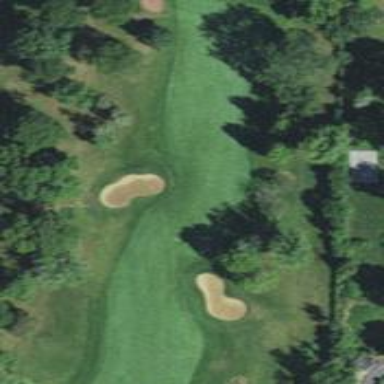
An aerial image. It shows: View of golf hole.